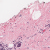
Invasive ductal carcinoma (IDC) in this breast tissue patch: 0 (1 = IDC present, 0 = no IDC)